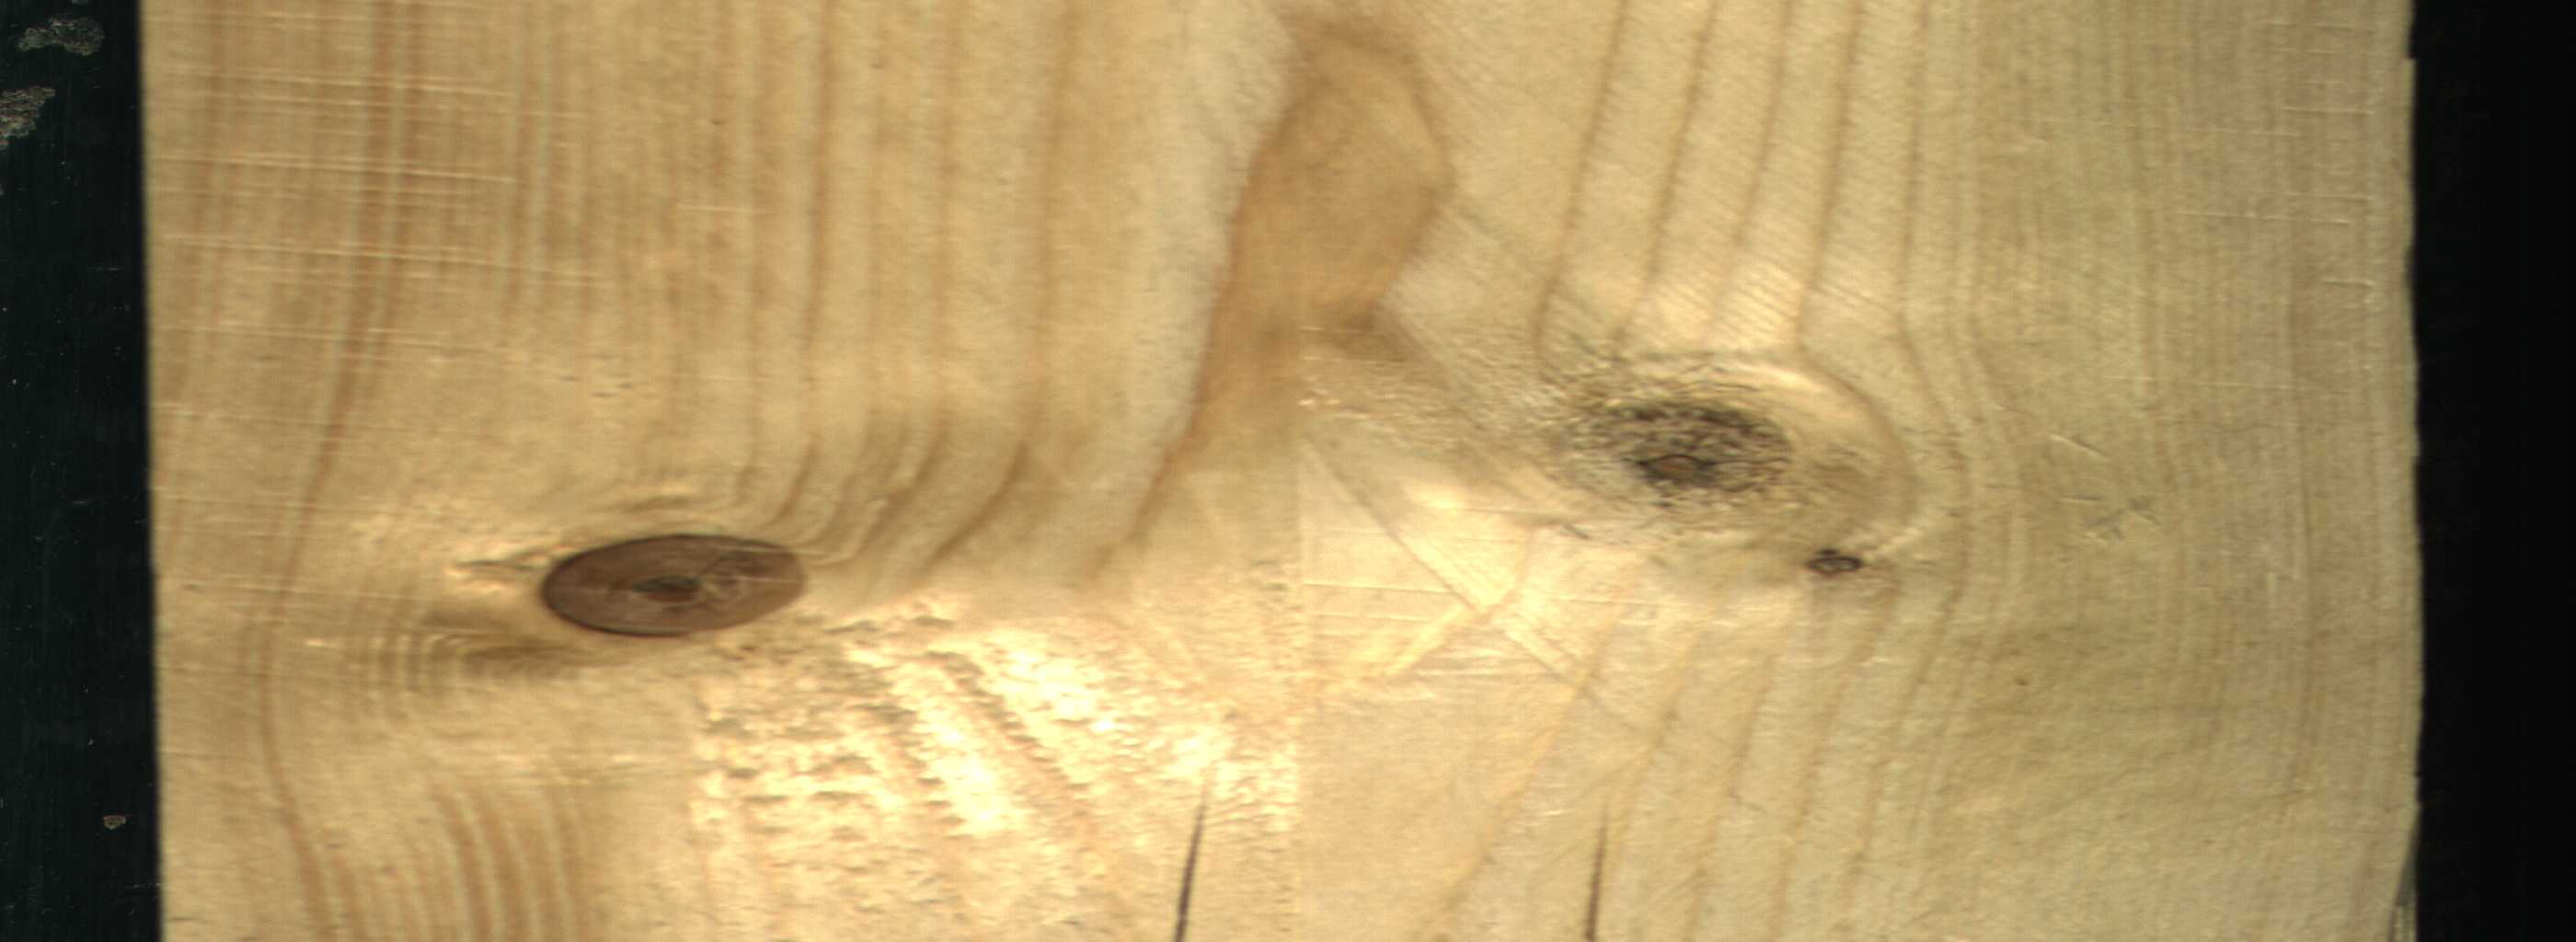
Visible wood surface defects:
Crack
Crack
Live_Knot
Live_Knot
Live_Knot